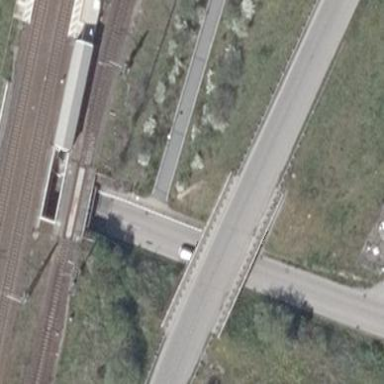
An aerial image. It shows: Bridge with beam structure.